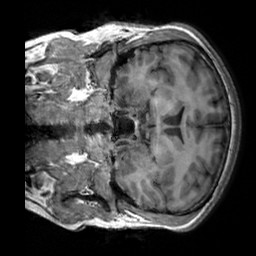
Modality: T1w
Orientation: coronal
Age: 30
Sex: male
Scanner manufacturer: siemens
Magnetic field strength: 3 T
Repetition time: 2.3 s
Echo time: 0.00303 s